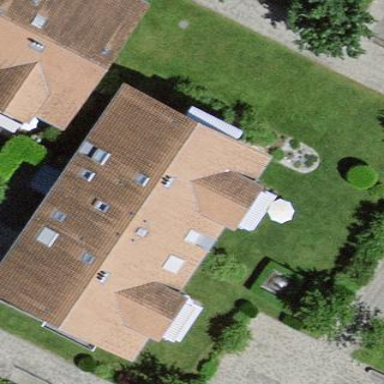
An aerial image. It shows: Residential building.